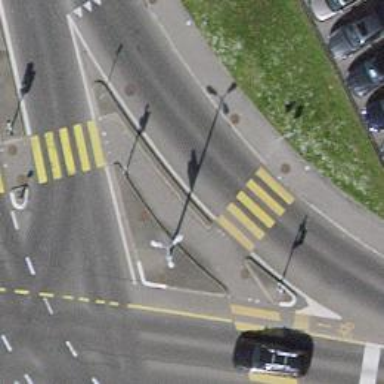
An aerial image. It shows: Uncontrolled zebra crossing on the road.